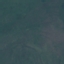
Land use / land cover: Pasture